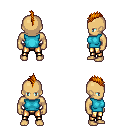
a pixel art fantasy rpg character, male body template, human, tanned skin, teal sleeveless shirt, gold greaves, dark blonde mohawk hairstyle, four views (front, back, left, right), 2x2 character sprite sheet, small pixel art, hard edges, no anti-aliasing